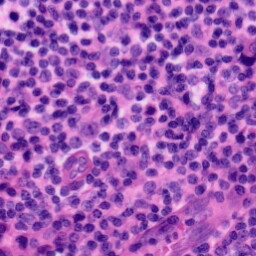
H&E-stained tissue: Tonsil